Field crop: tomato
Growth stage: 1
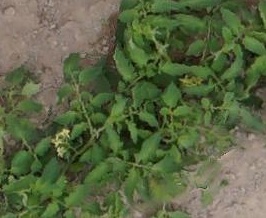
Species: tomato